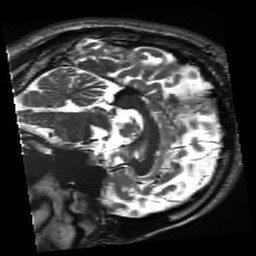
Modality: inplaneT2
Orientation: sagittal
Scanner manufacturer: siemens
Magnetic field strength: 3 T
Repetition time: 11 s
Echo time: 0.059 s